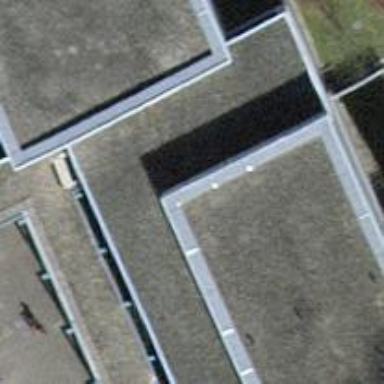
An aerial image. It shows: School building with flat roof. It is amenity in the area.